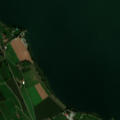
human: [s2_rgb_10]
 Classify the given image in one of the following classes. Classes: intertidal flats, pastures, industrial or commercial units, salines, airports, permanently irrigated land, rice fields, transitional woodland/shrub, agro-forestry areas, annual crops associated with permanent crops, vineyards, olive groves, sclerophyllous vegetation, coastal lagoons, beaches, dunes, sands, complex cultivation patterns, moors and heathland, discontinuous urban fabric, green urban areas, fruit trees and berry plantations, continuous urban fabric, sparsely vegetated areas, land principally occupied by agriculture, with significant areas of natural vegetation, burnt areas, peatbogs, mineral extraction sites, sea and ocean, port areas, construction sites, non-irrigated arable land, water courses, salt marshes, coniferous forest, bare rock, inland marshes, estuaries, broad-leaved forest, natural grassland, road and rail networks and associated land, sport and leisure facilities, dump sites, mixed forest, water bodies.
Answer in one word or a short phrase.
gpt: non-irrigated arable land, water bodies